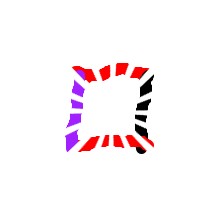
Shape: square